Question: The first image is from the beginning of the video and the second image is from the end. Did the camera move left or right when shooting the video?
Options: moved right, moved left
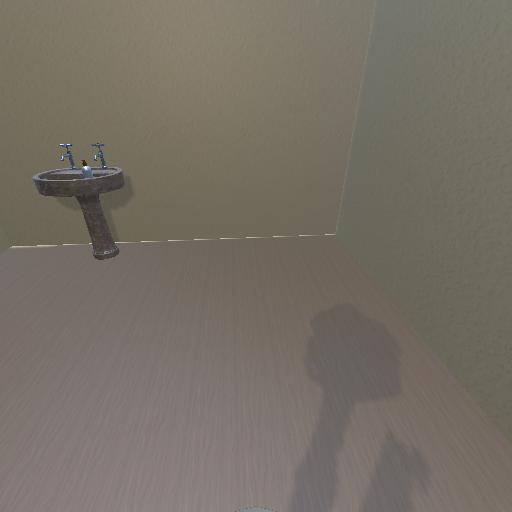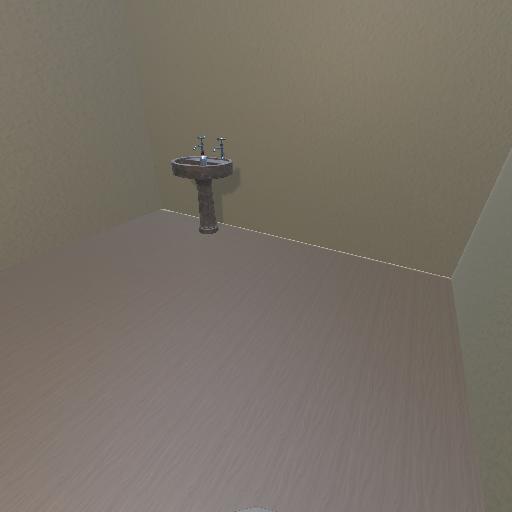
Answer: moved right